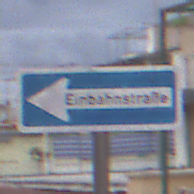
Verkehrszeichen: EinbahnstrasseLinksweisend
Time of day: Midday
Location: Outdoor (Urban)
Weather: Overcast
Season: NotSpecified
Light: Natural